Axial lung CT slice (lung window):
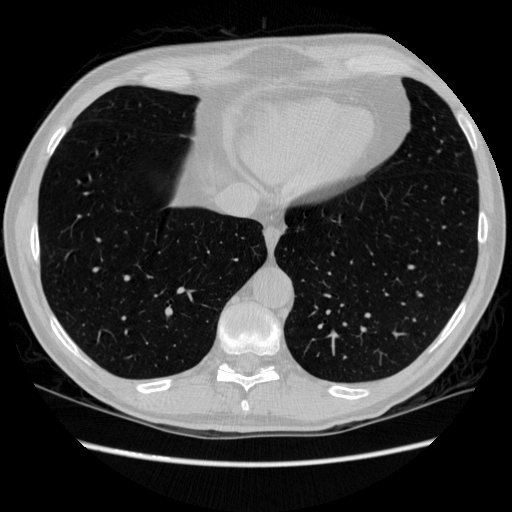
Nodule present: no